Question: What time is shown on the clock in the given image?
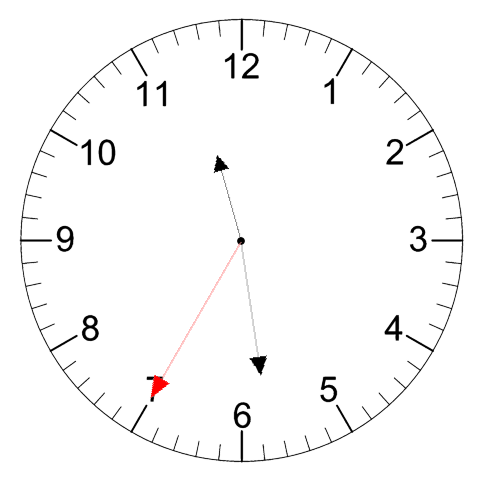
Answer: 11:28:35